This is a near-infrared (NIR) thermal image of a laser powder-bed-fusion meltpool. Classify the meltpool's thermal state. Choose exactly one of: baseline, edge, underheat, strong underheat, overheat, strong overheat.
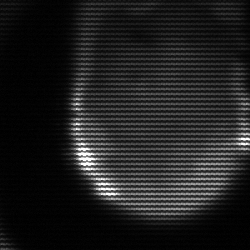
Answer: edge